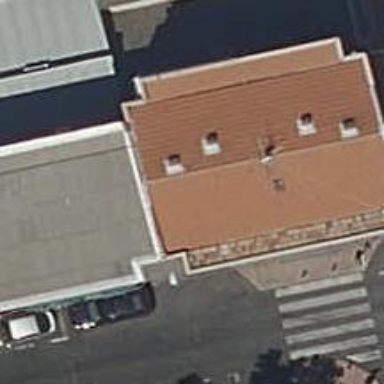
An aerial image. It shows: Bar.